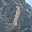
Label: 1